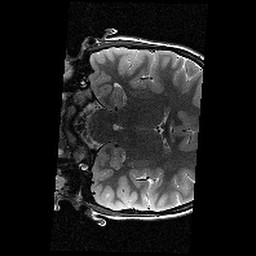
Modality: T2w
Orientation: coronal
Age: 9
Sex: female
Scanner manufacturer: siemens
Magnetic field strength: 3 T
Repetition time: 9.23 s
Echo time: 0.067 s